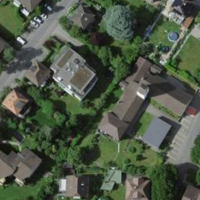
EUNIS habitat code: 55
Species observed at this site:
Leucanthemum vulgare